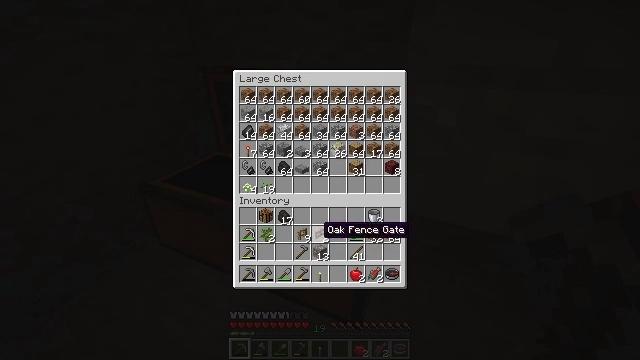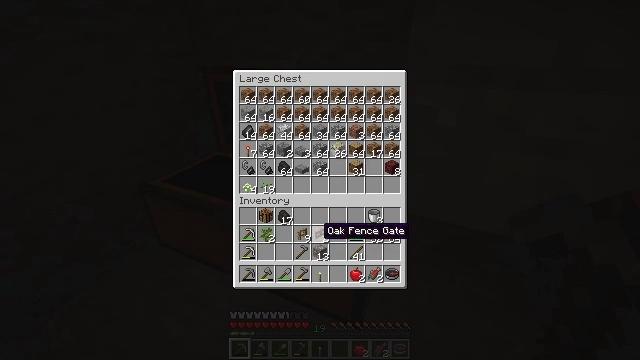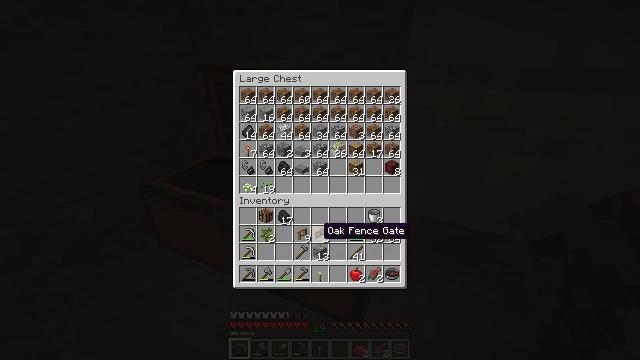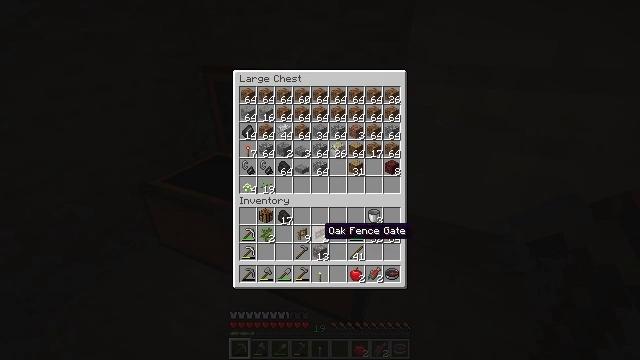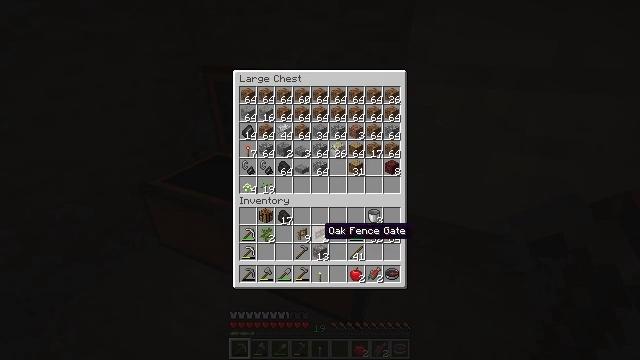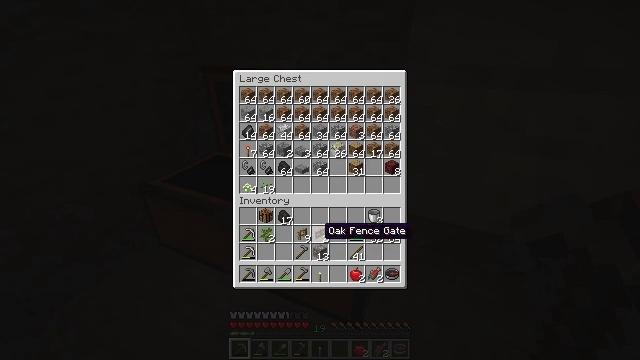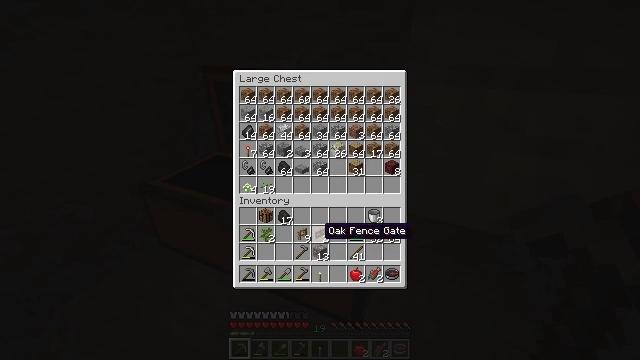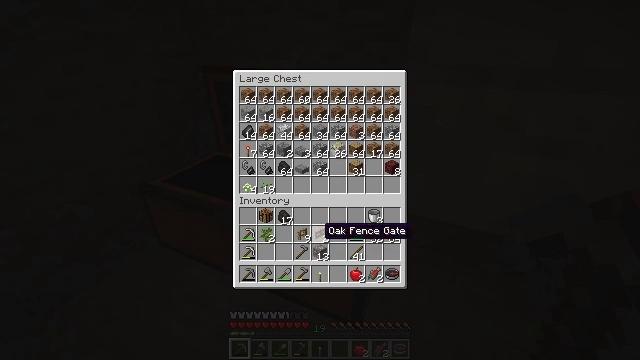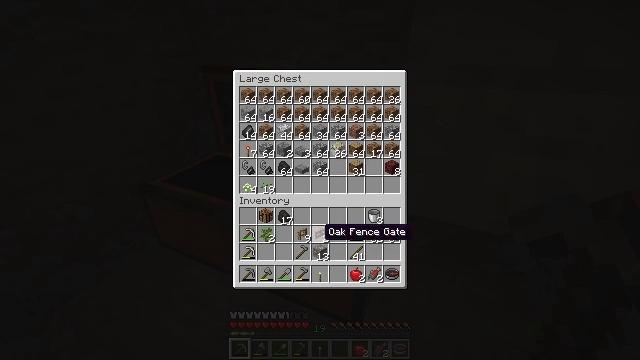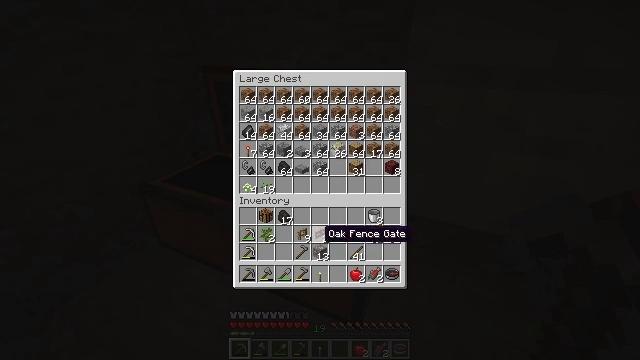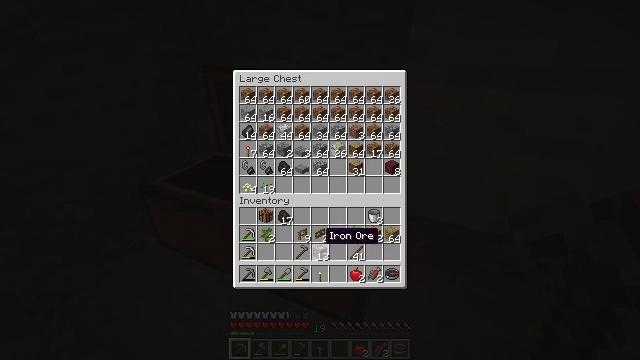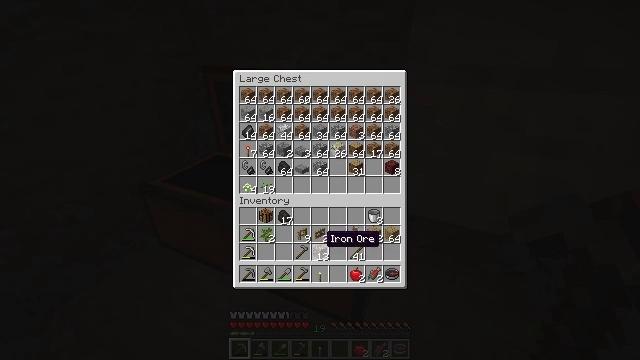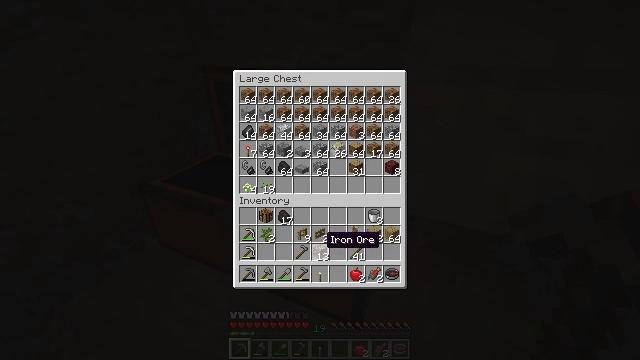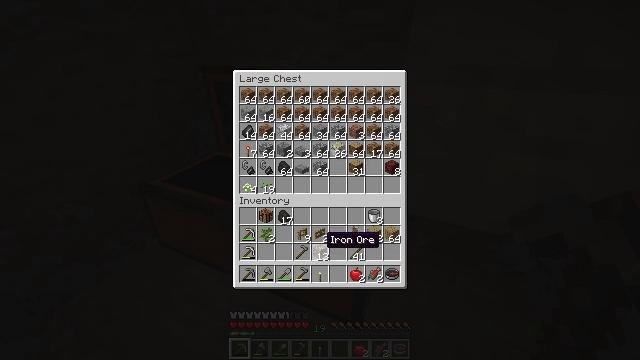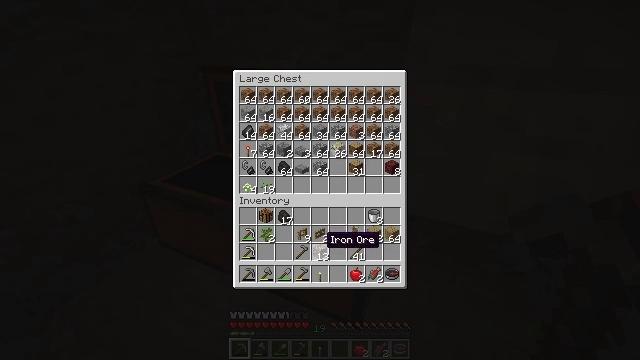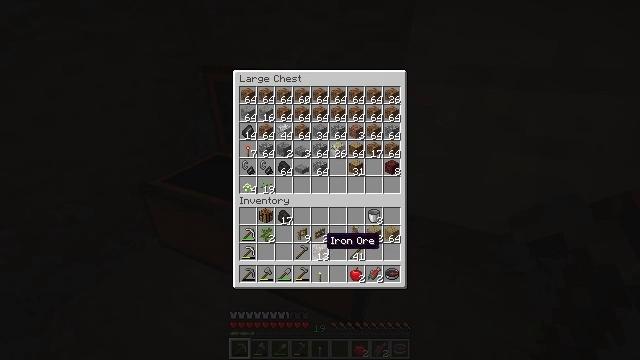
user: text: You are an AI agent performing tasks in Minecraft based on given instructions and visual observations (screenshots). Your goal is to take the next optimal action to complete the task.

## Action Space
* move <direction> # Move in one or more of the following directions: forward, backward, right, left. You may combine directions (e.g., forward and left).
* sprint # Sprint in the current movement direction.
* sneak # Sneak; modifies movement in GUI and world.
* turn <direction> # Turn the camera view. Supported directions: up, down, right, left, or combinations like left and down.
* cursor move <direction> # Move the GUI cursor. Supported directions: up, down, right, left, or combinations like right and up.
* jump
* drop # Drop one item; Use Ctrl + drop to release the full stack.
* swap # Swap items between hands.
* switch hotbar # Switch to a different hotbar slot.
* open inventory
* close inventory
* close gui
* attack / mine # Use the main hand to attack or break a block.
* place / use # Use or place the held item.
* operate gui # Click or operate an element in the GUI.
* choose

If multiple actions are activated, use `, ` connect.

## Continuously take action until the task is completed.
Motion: motion action
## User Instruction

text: Harvest wheat from the field.
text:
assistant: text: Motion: no_op
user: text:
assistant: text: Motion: no_op
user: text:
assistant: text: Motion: no_op
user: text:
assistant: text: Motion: no_op
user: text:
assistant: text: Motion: no_op
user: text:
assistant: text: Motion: no_op
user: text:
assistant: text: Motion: no_op
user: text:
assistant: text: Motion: no_op
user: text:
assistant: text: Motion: no_op
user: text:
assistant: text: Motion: no_op
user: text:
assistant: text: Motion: no_op
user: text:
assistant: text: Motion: no_op
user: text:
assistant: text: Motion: no_op
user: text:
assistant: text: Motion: no_op
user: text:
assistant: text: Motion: no_op
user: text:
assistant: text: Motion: operate gui
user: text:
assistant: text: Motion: operate gui
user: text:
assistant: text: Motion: no_op
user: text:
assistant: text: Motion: cursor move right and up
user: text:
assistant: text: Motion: cursor move right and up
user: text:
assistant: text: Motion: no_op
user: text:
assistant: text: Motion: no_op
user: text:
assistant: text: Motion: no_op
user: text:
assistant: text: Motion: no_op
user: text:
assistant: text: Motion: no_op
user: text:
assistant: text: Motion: no_op
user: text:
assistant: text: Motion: no_op
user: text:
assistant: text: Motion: cursor move right and up
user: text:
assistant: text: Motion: no_op
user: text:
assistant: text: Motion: no_op